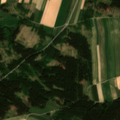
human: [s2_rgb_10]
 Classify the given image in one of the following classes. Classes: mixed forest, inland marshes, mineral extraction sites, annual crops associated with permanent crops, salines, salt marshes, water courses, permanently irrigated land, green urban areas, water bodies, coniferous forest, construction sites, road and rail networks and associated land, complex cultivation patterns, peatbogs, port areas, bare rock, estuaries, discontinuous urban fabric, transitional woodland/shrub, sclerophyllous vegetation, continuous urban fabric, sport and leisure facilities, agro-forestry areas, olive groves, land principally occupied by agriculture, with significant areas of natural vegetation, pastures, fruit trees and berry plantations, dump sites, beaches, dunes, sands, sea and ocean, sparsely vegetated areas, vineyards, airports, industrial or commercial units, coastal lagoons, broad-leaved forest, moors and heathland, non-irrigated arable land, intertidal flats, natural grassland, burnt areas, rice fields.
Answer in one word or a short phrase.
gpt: non-irrigated arable land, coniferous forest